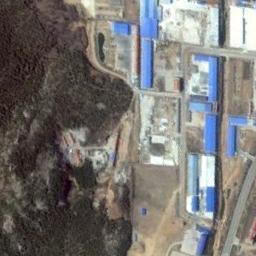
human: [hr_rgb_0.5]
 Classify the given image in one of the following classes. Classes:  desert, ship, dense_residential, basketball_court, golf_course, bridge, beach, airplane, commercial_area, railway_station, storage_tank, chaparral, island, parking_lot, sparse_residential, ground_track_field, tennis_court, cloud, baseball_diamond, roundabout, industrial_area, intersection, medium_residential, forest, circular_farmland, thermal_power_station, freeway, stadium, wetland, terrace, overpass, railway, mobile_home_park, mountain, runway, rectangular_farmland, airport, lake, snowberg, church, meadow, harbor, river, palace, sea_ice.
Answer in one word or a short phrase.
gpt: industrial_area